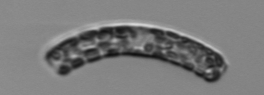
Label: Guinardia_striata